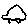
Label: car